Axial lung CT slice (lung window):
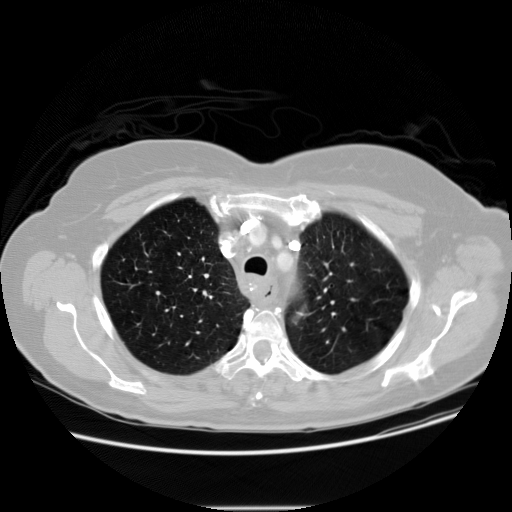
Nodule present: no